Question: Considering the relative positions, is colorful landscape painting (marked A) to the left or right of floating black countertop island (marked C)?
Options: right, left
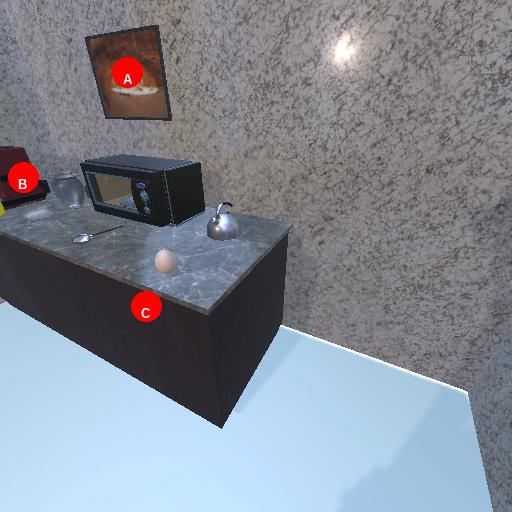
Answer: right